Question: I am trying to develop a sms application. I have succeeded in retrieving all the sms from the inbox in a list view, but now i am stuck at one point. I want that, when the user clicks on any of the thread it should open that thread in detailed view. How can i do that?
I am pasting the picture about what i exactly want and also the code which i have written to retrieve the list of sms.
'''
public class Inbox extends Activity {
@Override
public void onCreate(Bundle savedInstanceState) {
super.onCreate(savedInstanceState);
setContentView(R.layout.activity_inbox);
ListView list = (ListView) findViewById(R.id.list);
List<String> msgList = getSMS();
ArrayAdapter<String> adapter = new ArrayAdapter<String>(this,android.R.layout.simple_list_item_1, msgList);
list.setAdapter(adapter);
}
public List<String> getSMS() {
List<String> sms = new ArrayList<String>();
Uri uriSMSURI = Uri.parse("content://sms/inbox");
Cursor cur = getContentResolver().query(uriSMSURI, null, null, null,null);
while (cur.moveToNext()) {
String address = cur.getString(cur.getColumnIndex("address"));
String body = cur.getString(cur.getColumnIndexOrThrow("body"));
sms.add("Number: " + address + " .Message: " + body);
}
return sms;
}
@Override
public boolean onCreateOptionsMenu(Menu menu) {
getMenuInflater().inflate(R.menu.activity_inbox, menu);
return true;
}
}
'''

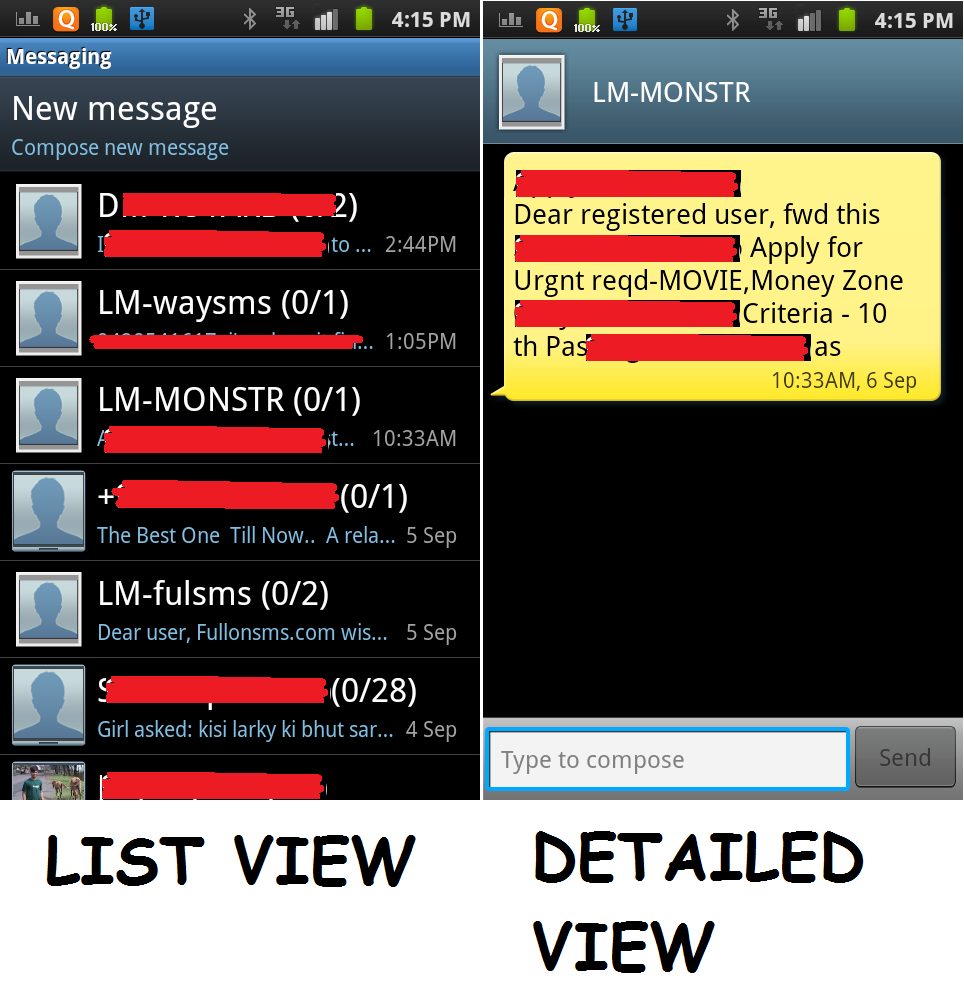
Answer: Here is what you can do to achieve this.
When the user clicks on any message in the ListView, you can retrieve that number corresponding to that message and store it in a variable.
Next you pass the intent to the Activity which is supposed to show the detailed view, along with the number which was retrieved in the last step. Here, you get all the messages from the database by using a cursor but display them if and only if the number matches with the one which was received in the last step.